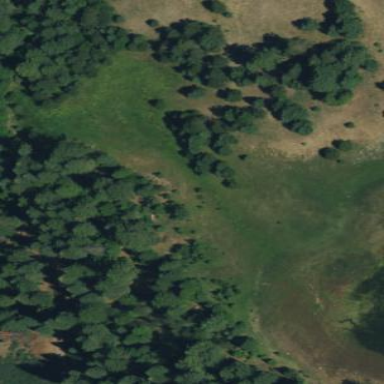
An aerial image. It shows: Wet meadow characterized by grassland vegetation.